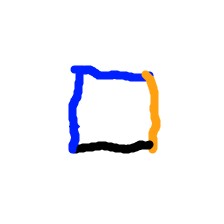
Shape: square